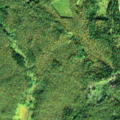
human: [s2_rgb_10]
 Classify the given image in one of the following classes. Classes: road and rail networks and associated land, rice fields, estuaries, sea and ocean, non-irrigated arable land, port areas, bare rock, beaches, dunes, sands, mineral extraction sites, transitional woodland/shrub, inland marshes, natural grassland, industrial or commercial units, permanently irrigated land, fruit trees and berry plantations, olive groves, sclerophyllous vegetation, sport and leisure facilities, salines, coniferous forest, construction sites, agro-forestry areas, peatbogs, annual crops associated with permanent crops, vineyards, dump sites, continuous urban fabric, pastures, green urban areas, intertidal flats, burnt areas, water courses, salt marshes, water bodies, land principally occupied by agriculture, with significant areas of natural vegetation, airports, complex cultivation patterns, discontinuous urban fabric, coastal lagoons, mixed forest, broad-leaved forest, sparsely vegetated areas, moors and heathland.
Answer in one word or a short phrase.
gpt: coniferous forest, mixed forest, transitional woodland/shrub, inland marshes